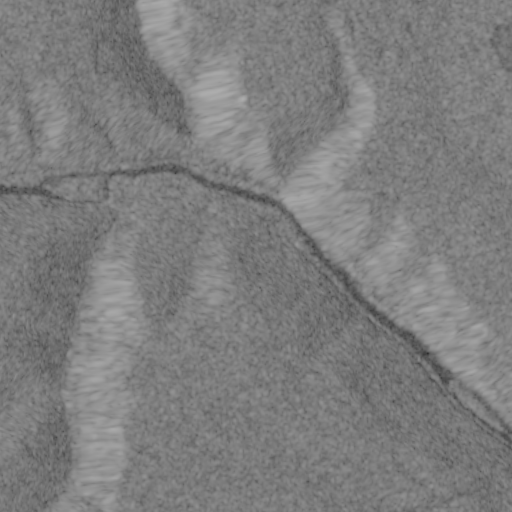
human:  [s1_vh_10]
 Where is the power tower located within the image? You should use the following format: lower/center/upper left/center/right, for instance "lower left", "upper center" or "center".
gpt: The power tower is located in the lower right of the image.
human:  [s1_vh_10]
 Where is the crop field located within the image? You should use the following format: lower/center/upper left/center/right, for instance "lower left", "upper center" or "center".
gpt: There is no crop field in the image.

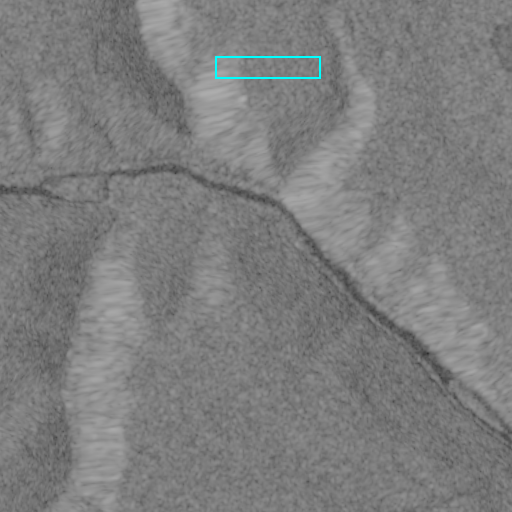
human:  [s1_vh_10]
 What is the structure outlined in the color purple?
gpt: There is no purple outline.
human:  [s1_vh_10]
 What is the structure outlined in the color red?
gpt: There is no structure outlined in red.